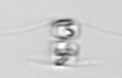
Label: Chaetoceros_danicus